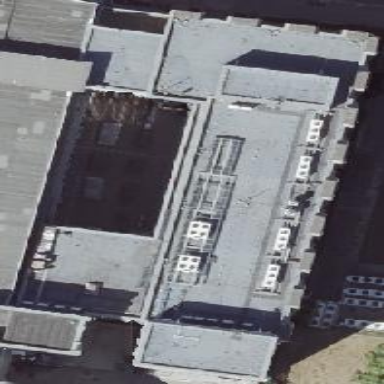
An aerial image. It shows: Commercial building with flat roof.